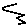
Label: zigzag